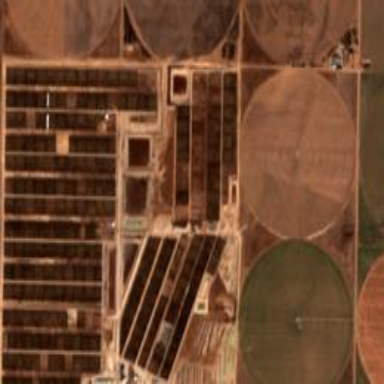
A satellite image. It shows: Farmyard with livestock.